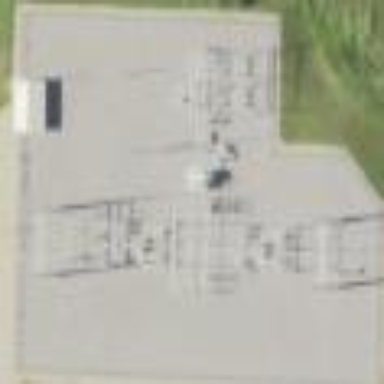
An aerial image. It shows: Substation with power equipment.